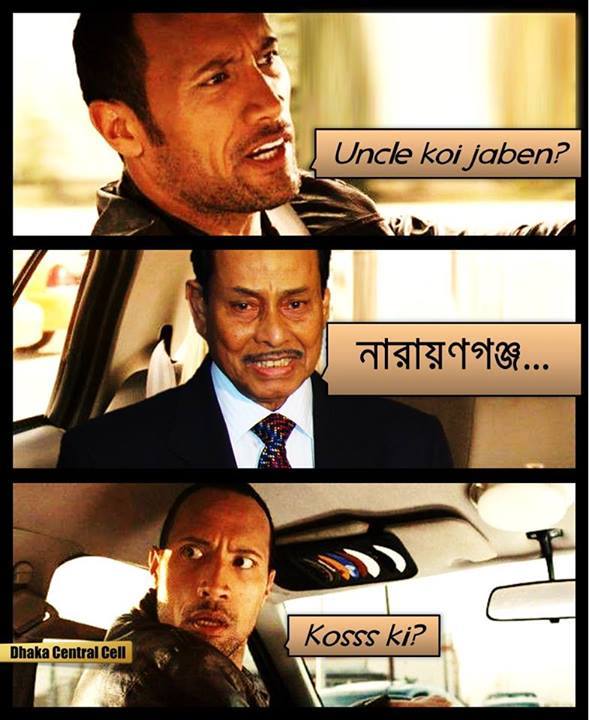
Caption: uncle koi jaben?  নারায়ণগঞ্জ... koss ki?
Label: hate